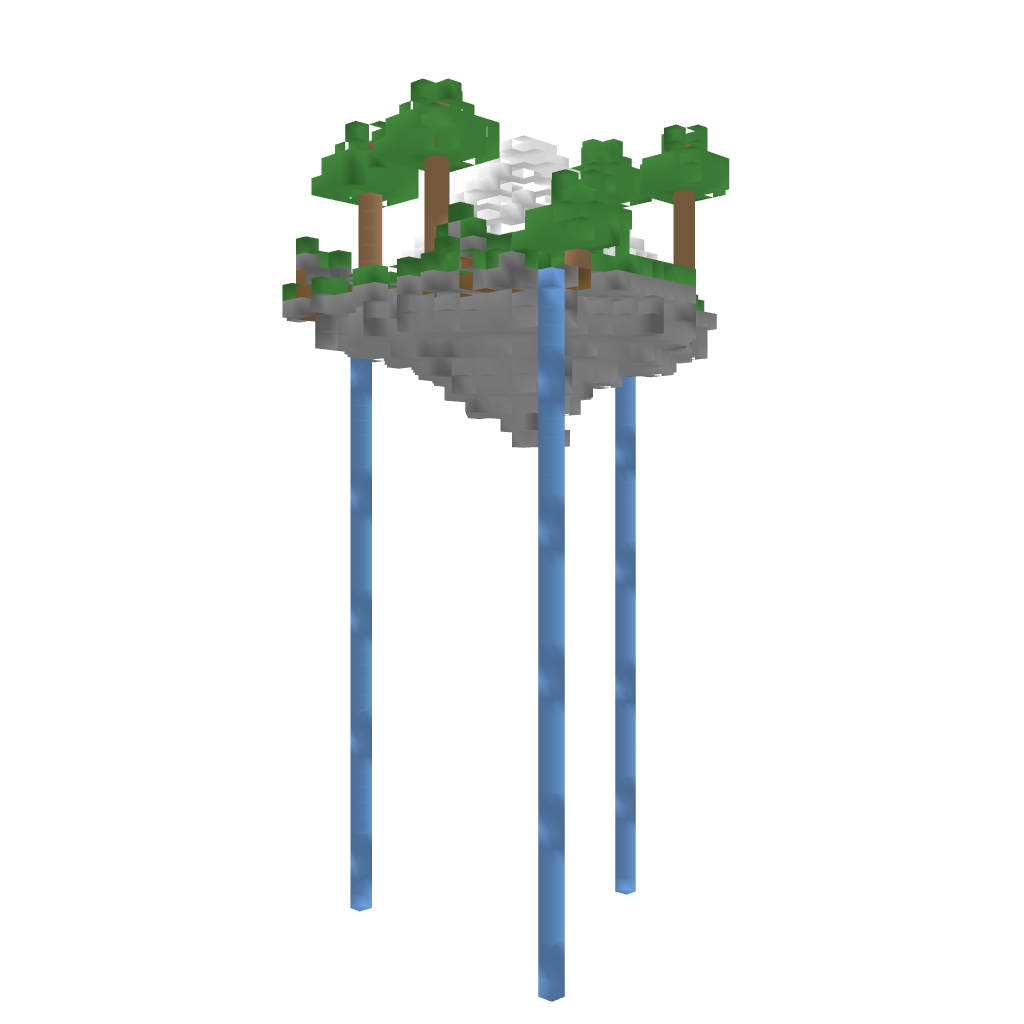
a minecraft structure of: Floating Islands SIMPLE bad low quality